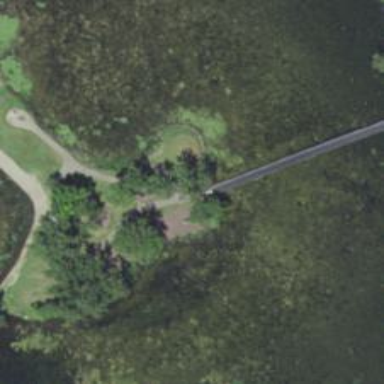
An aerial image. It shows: Pathway for golfing.